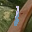
Label: 1